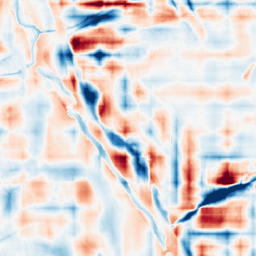
Category: wavelet
Decomposition family: wavelet_reverse_biorthogonal
Decomposition parameters: wavelet: rbio2.4
level: 5
Upsampling method: cubic_catmull_rom
Upsampling parameters: scale: 4
Upsampling scale: 4